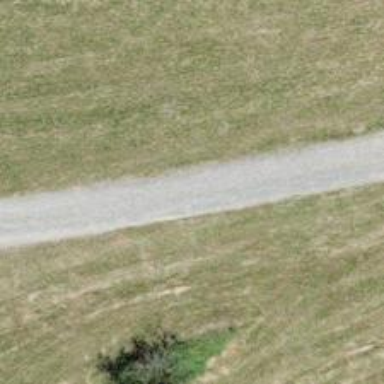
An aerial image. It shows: Gravel track.